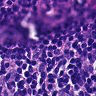
Metastatic tissue present: no